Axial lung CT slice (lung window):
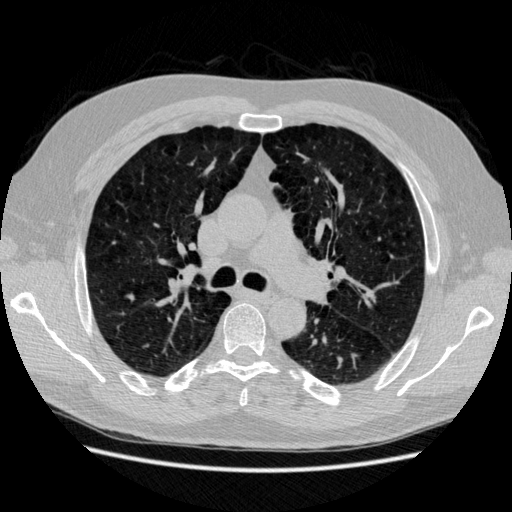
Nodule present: no